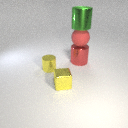
large red metal cylinder below large green metal cylinder